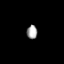
Tissue: lung
Cell type: Endothelial cells
Senescence score: 0.5403
Nuclear area (px): 143
Mean DAPI intensity: 162.469